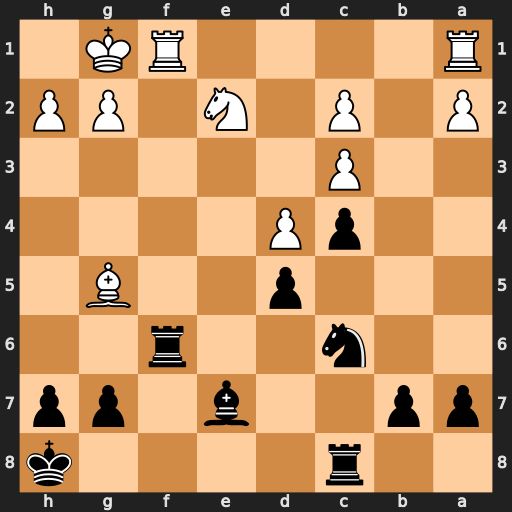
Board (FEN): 2r4k/pp2b1pp/2n2r2/3p2B1/2pP4/2P5/P1P1N1PP/R4RK1
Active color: b
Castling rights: -
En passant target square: -
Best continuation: Rxf1+ Rxf1 Bxg5